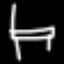
Label: chair